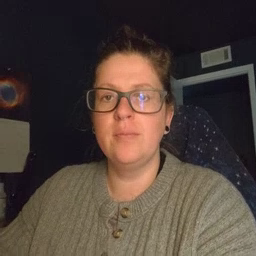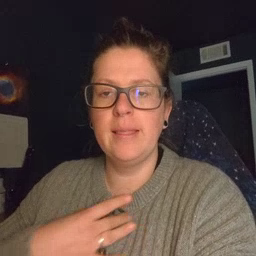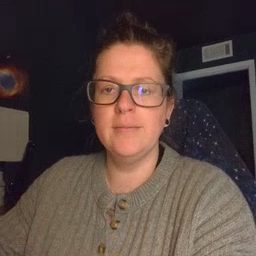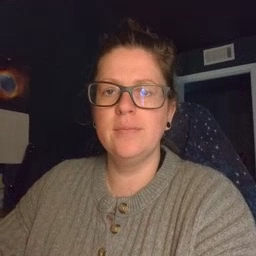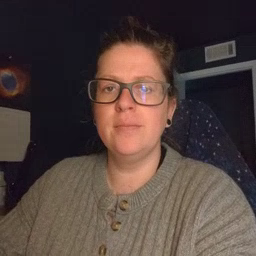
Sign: like